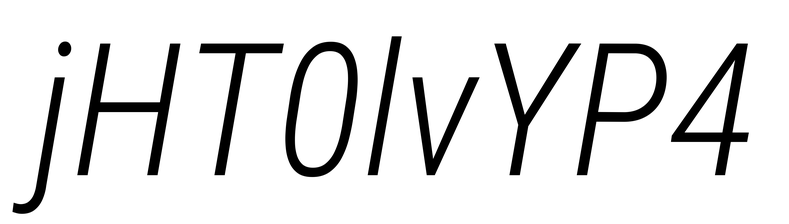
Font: Roboto-Italic_Condensed_Light_Italic